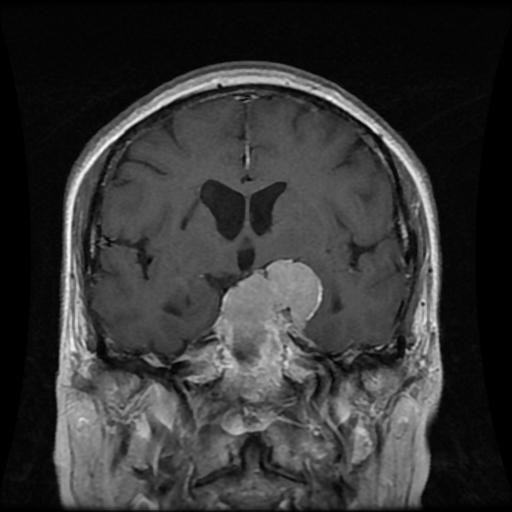
Label: meningioma